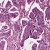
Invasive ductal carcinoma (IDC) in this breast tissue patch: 1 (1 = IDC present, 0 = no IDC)